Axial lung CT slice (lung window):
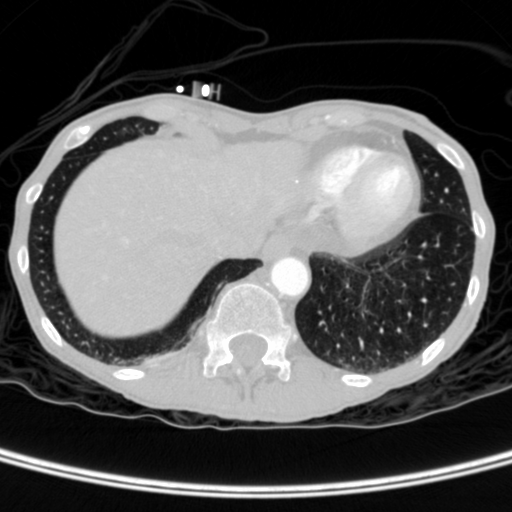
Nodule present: no